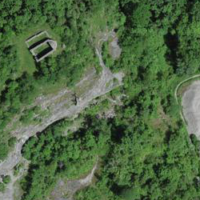
EUNIS habitat code: 44
Species observed at this site:
Prunus mahaleb
Ruscus aculeatus
Orchis anthropophora
Cornus sanguinea